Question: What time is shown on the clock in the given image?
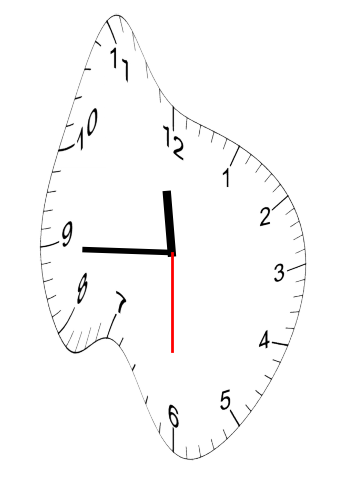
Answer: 11:44:30